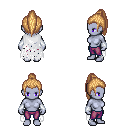
a pixel art fantasy rpg character, female body template, dark elf, purple skin, white tattered cape, magenta pants, light blonde long topknot hairstyle, white cloth bracers, four views (front, back, left, right), 2x2 character sprite sheet, small pixel art, hard edges, no anti-aliasing